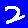
Digit: 2